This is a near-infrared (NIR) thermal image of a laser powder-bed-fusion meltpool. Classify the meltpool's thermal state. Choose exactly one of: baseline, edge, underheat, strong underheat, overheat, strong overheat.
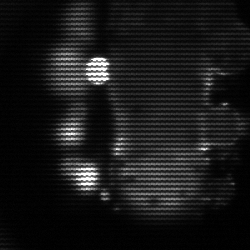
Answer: strong underheat